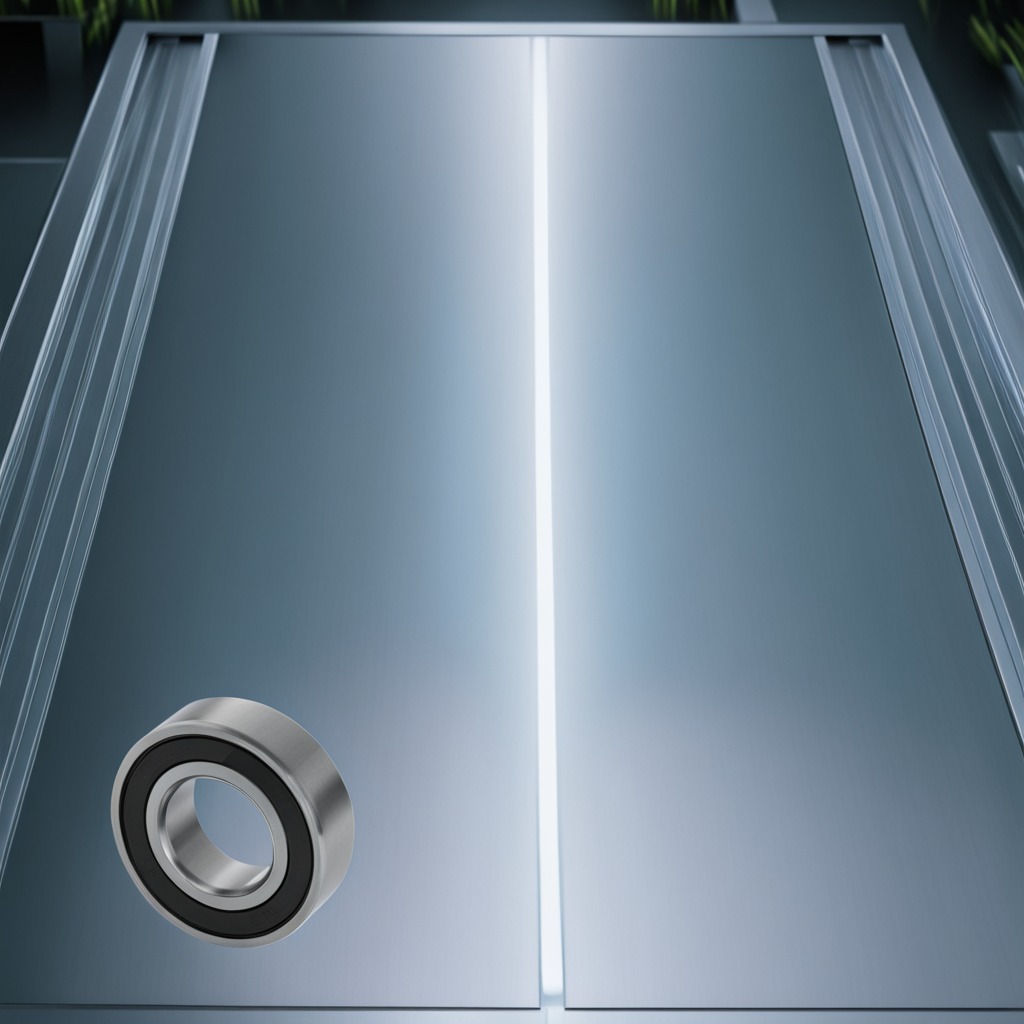
A metal ball bearing lies on a metal table in a machine shop under fluorescent lights.